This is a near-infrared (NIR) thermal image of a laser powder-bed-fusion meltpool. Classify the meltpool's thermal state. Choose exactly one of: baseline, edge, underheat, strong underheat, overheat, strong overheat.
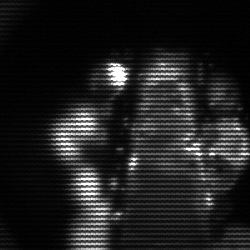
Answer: baseline